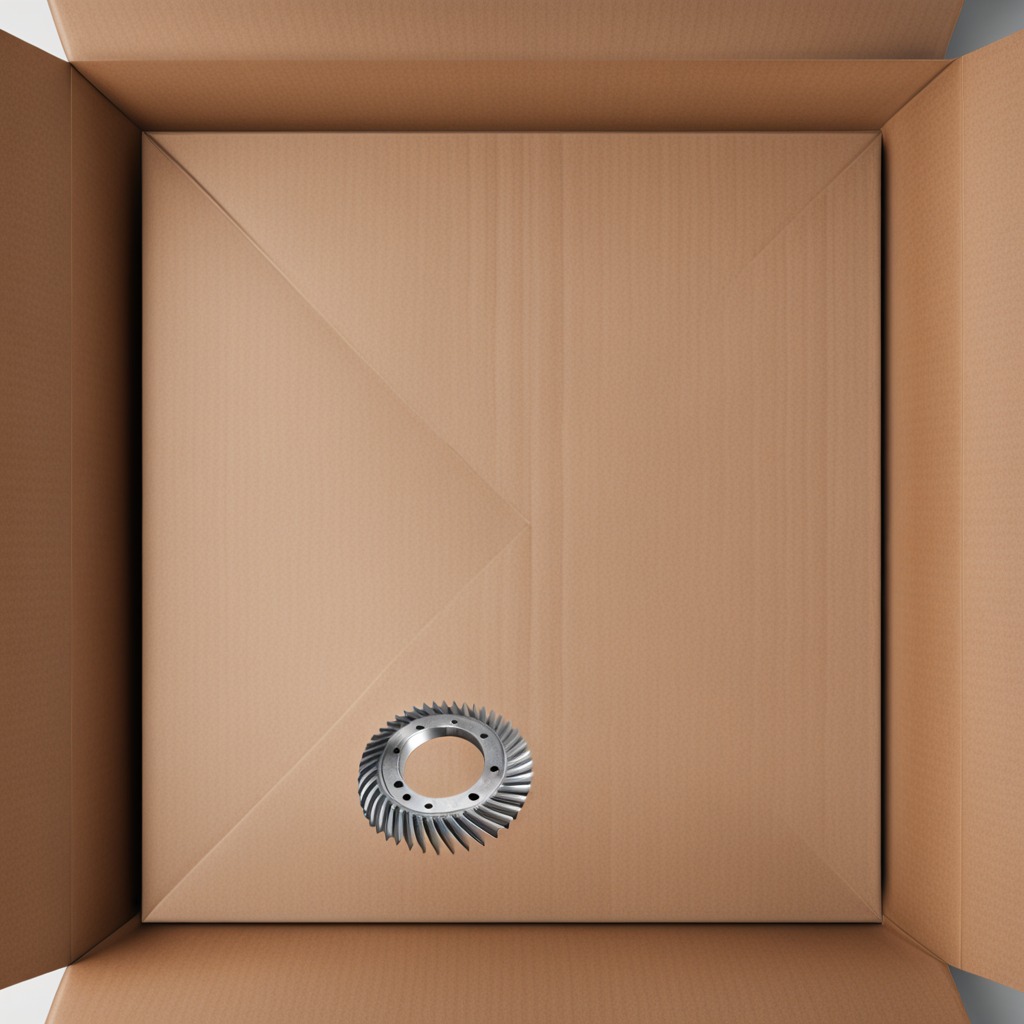
A steel gear with teeth is lying on a cardboard box surface in an outdoor workshop during daytime bright natural light soft shadows slightly creased but